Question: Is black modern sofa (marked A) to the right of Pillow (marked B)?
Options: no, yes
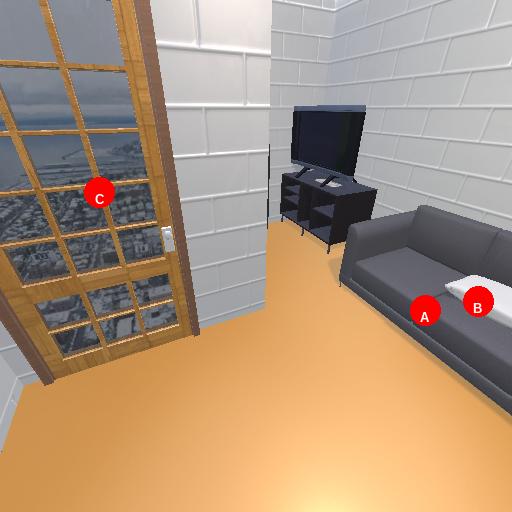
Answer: no